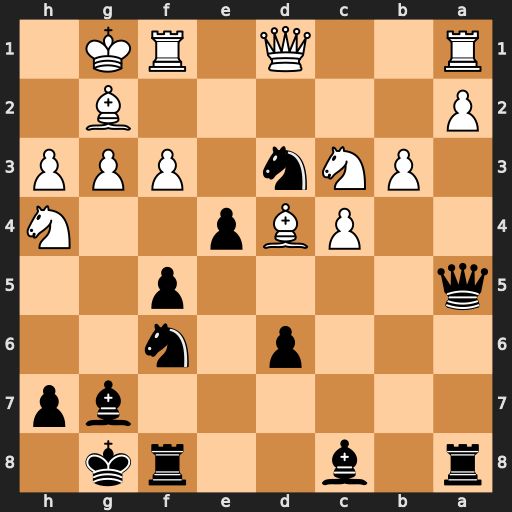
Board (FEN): r1b2rk1/6bp/3p1n2/q4p2/2PBp2N/1PNn1PPP/P5B1/R2Q1RK1
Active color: b
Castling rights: -
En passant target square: -
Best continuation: Ng4 Ne2 Bxd4+ Nxd4 Ne3 Qe2 Nxf1